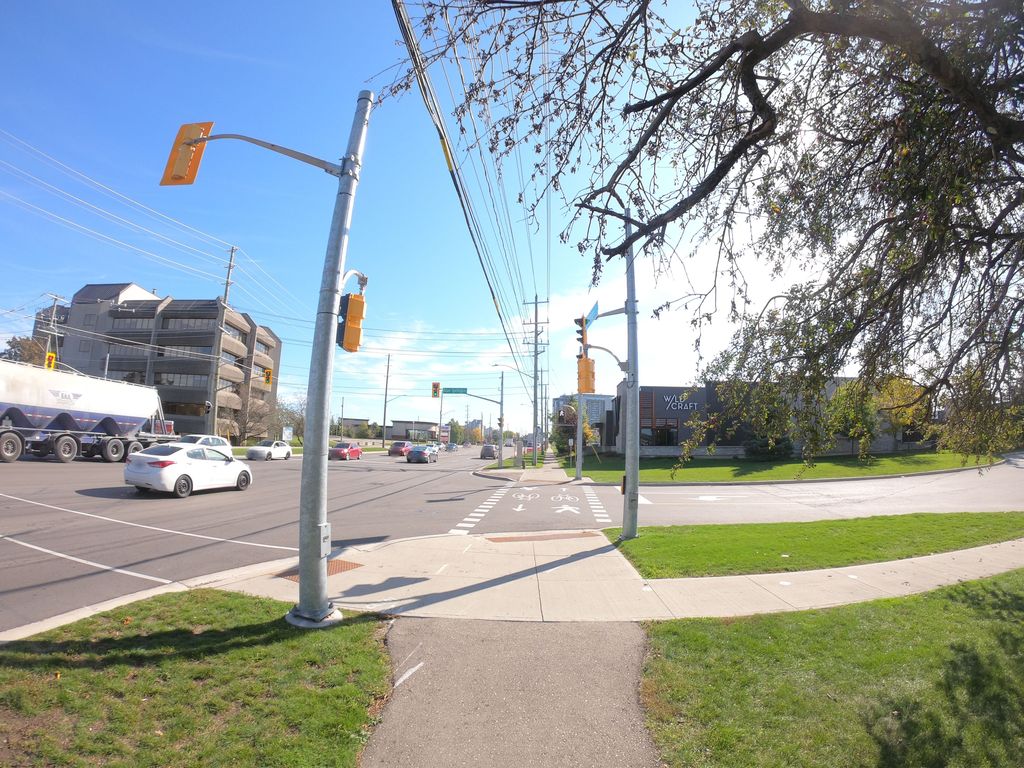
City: kitchener-waterloo